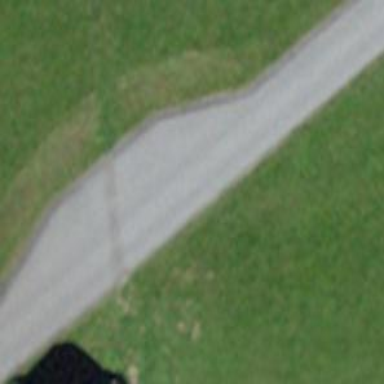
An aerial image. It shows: Passing place on the road.